Interaction volume radius: 10 \u00c5
Interaction volume height: 15 \u00c5
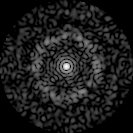
Disorder parameter: 0.8052